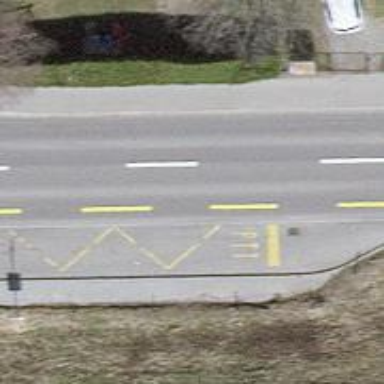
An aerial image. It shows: Public transport stop position.